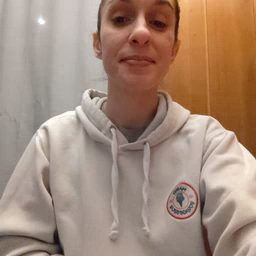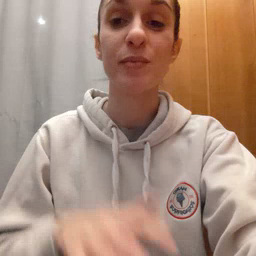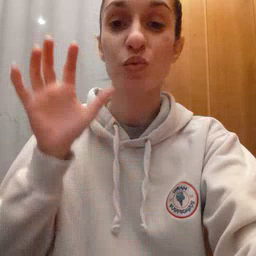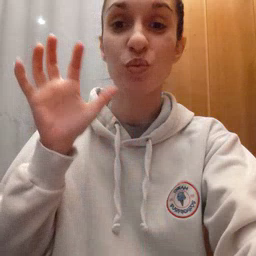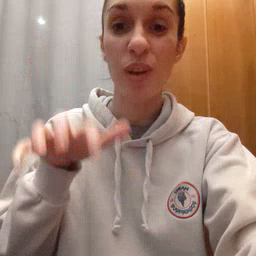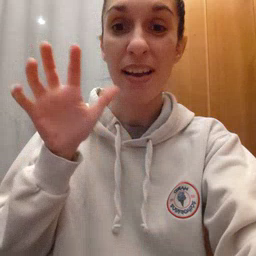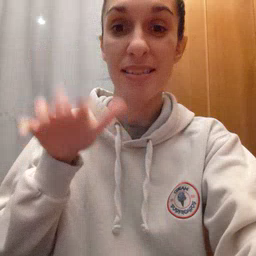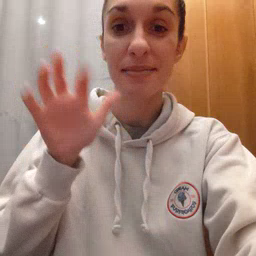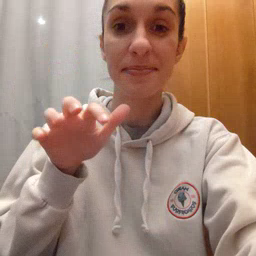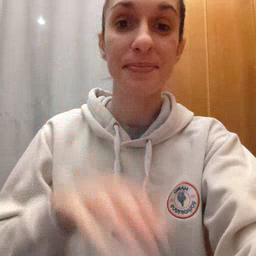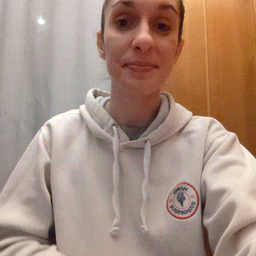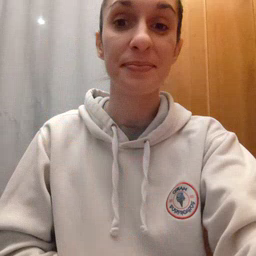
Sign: rain